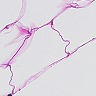
Metastatic tissue present: no